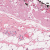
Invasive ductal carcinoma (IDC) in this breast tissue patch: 0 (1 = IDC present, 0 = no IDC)